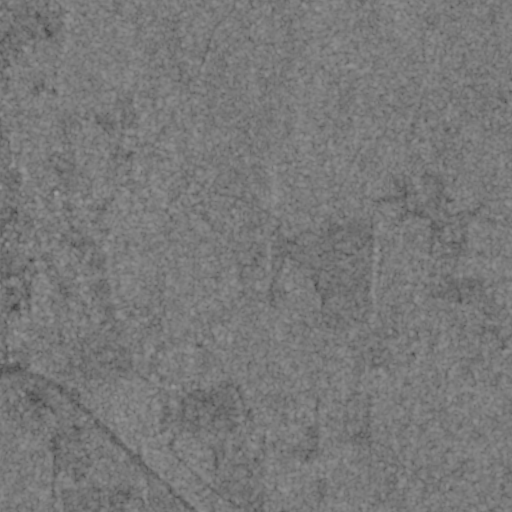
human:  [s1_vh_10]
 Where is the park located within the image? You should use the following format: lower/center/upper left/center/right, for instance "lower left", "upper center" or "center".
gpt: The park is located in the center left of the image.
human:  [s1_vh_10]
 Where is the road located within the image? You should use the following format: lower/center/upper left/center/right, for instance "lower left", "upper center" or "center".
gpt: There is no road in the image.

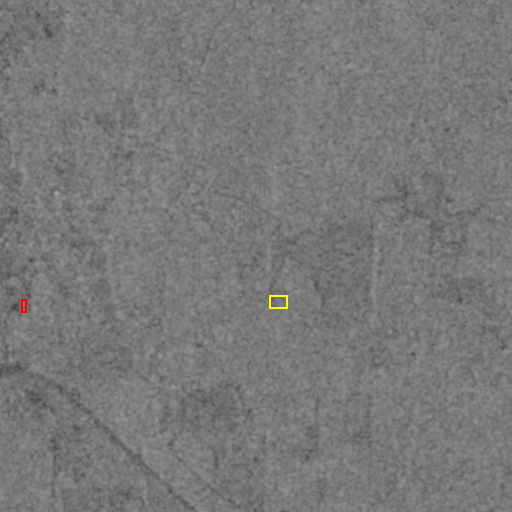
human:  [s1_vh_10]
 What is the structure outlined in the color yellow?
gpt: The structure outlined in yellow is a park.
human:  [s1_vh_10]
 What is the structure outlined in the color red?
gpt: The structure outlined in red is a building.
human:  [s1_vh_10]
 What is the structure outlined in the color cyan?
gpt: There is no cyan outline.